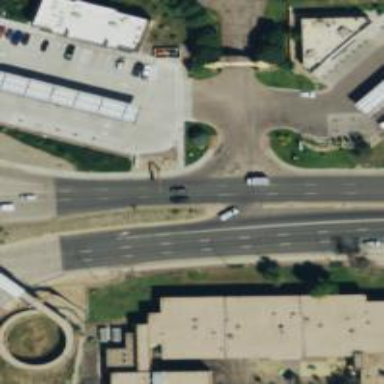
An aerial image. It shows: Unmarked crossing on the road.